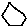
Label: hexagon